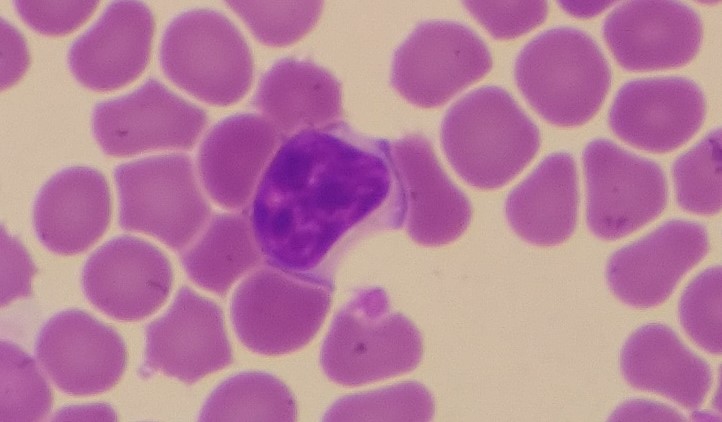
White blood cell type: Lymphocyte